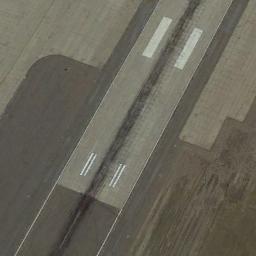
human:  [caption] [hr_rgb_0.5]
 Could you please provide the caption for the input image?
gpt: There is a concrete floor next to the runway  There are white short and thick signs on the runway .

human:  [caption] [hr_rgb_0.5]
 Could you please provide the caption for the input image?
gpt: The runway goes through the open area and several touchdown zone markings and aiming point markings are on the runway .

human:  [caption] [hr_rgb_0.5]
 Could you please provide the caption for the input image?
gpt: The runway is surrounded by open space .

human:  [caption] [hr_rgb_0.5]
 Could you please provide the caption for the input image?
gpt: The runway is on the bare land .

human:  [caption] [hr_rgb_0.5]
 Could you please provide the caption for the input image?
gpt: There are some empty land beside the runway .